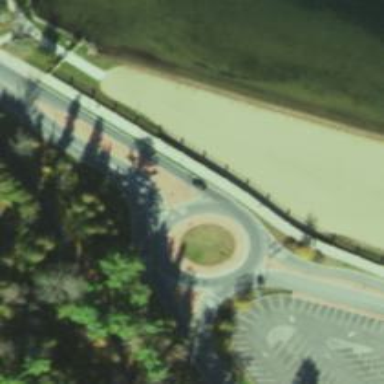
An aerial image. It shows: Tertiary road with asphalt surface leading to roundabout junction.